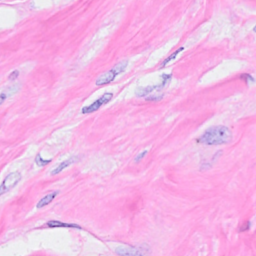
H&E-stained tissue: Breast